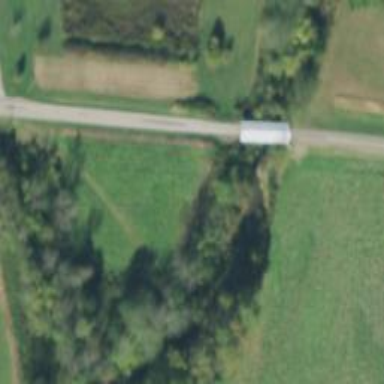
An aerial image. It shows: Covered bridge over unclassified road.